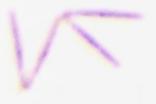
Label: Thalassionema